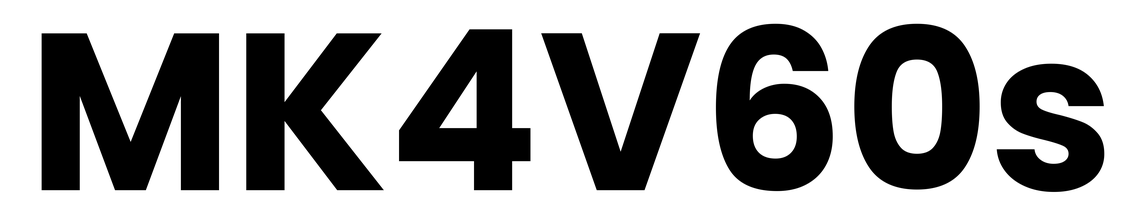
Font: Poppins-Bold